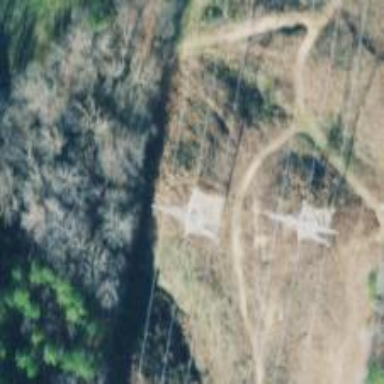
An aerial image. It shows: Lattice structure tower used for power distribution.